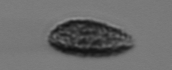
Label: Pseudochattonella_farcimen